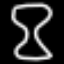
Label: hourglass